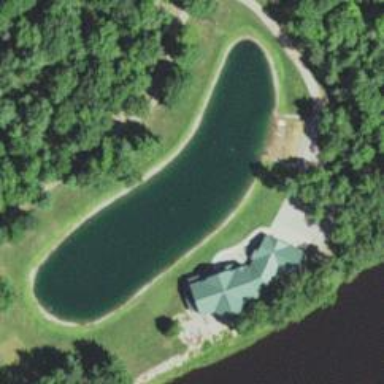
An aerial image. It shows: Pond with natural water.